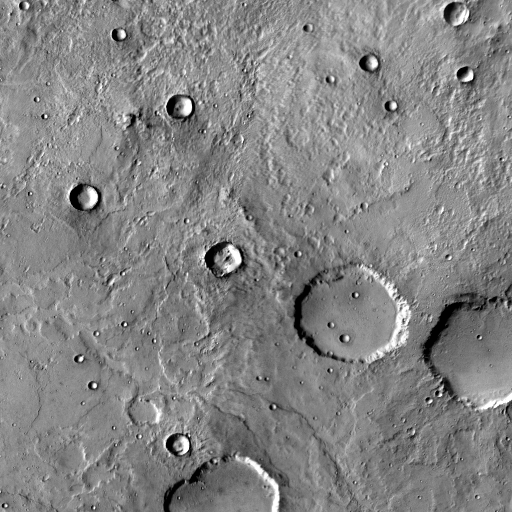
Crater classes present: Background, Other, Layered, Buried, Secondary